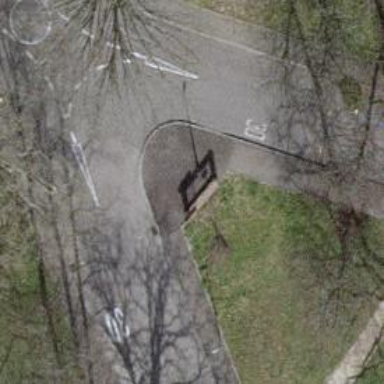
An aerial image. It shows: Bench for seating.